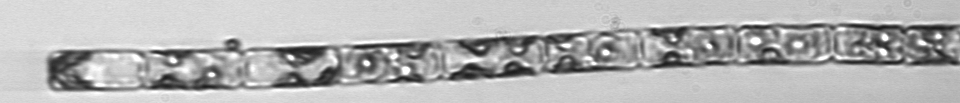
Label: Guinardia_delicatula